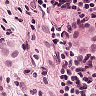
Metastatic tissue present: yes